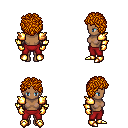
a pixel art fantasy rpg character, female body template, human, dark skin, gold arm armor, red pants, dark blonde curly afro hairstyle, gold gloves, gold boots, four views (front, back, left, right), 2x2 character sprite sheet, small pixel art, hard edges, no anti-aliasing